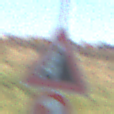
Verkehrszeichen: SteinschlagRechts
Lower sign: UeberholverbotKraftfahrzeuge
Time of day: MorningAfternoon
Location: Outdoor (Nature)
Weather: Clear
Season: Autumn
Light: Natural